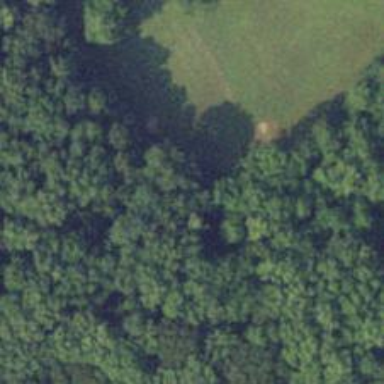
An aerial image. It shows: Disc golf tee.